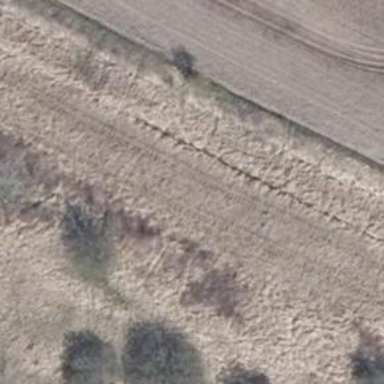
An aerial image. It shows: Abandoned railway.